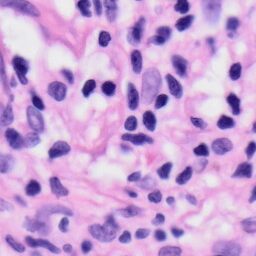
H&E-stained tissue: Skin